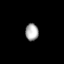
Tissue: lung
Cell type: Endothelial cells
Senescence score: 0.5646
Nuclear area (px): 217
Mean DAPI intensity: 170.258